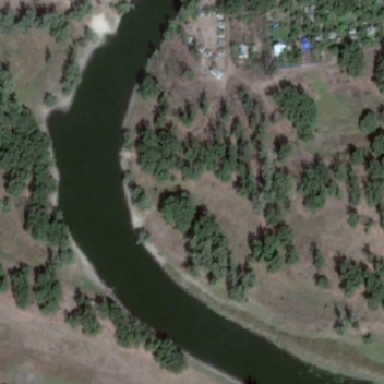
House and trees around the green river .